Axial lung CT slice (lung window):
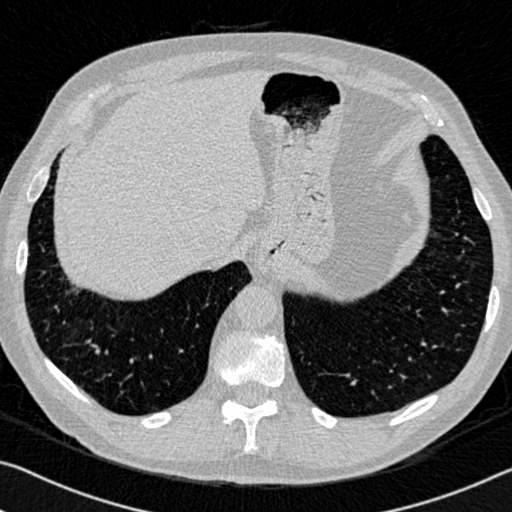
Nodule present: no